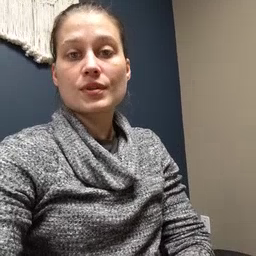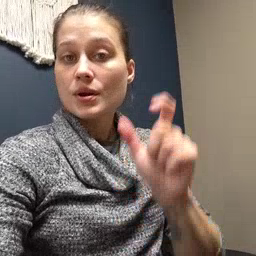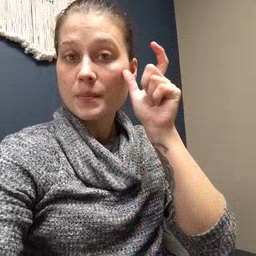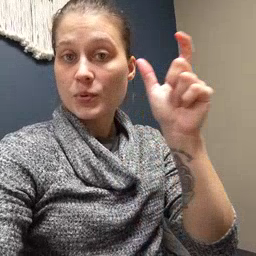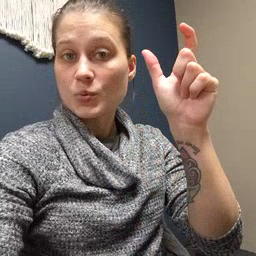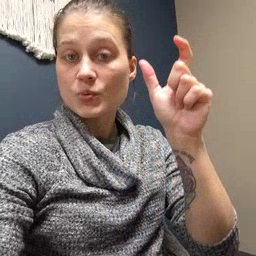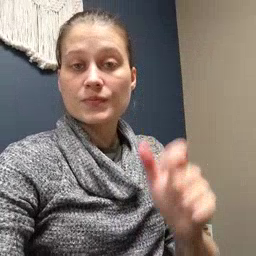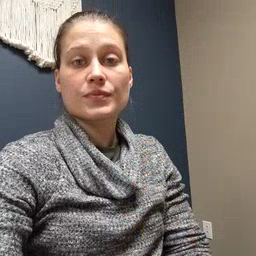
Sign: moon